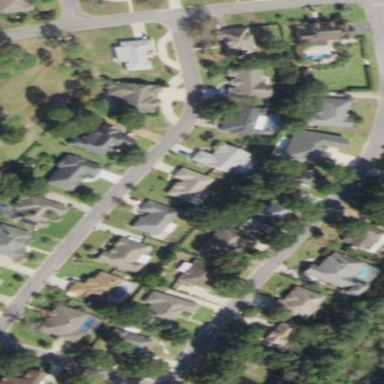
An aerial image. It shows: Residential area composed of single-family homes.